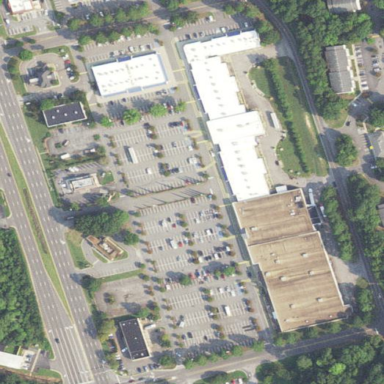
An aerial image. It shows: Commercial area.